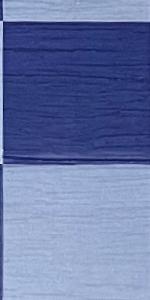
Label: Empty